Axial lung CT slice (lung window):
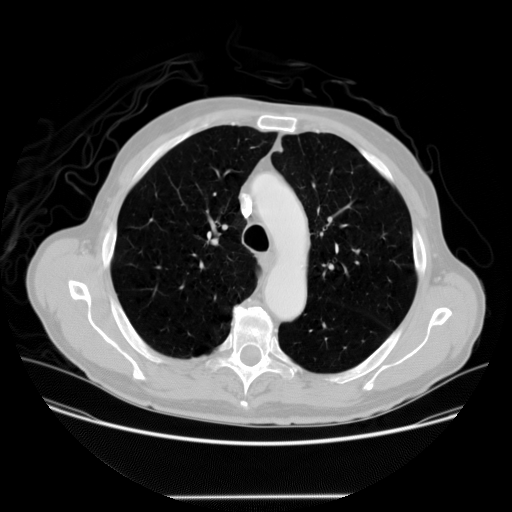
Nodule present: no